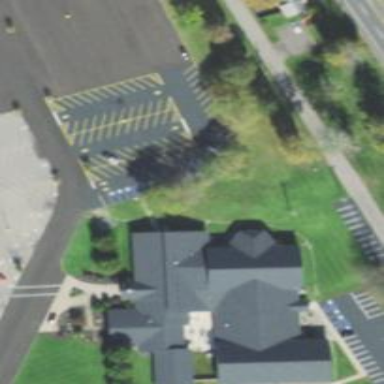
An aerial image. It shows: Building that serves as place of worship.